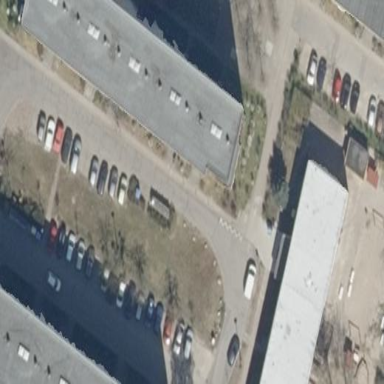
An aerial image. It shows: Flat-roofed apartment building.